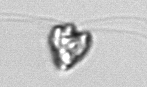
Label: Pyramimonas_longicauda